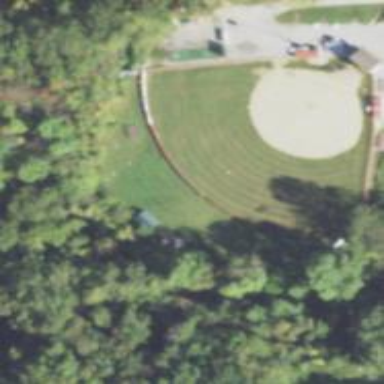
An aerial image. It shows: Baseball pitch for leisure and sports activities.